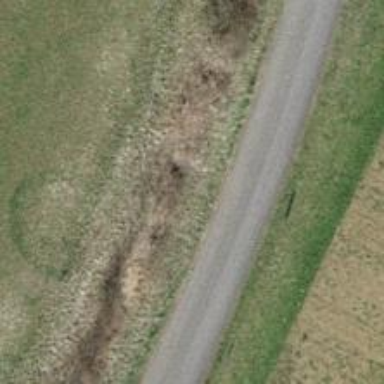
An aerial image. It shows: Hedge acting as barrier.